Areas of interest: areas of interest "Science and Technology Museum"
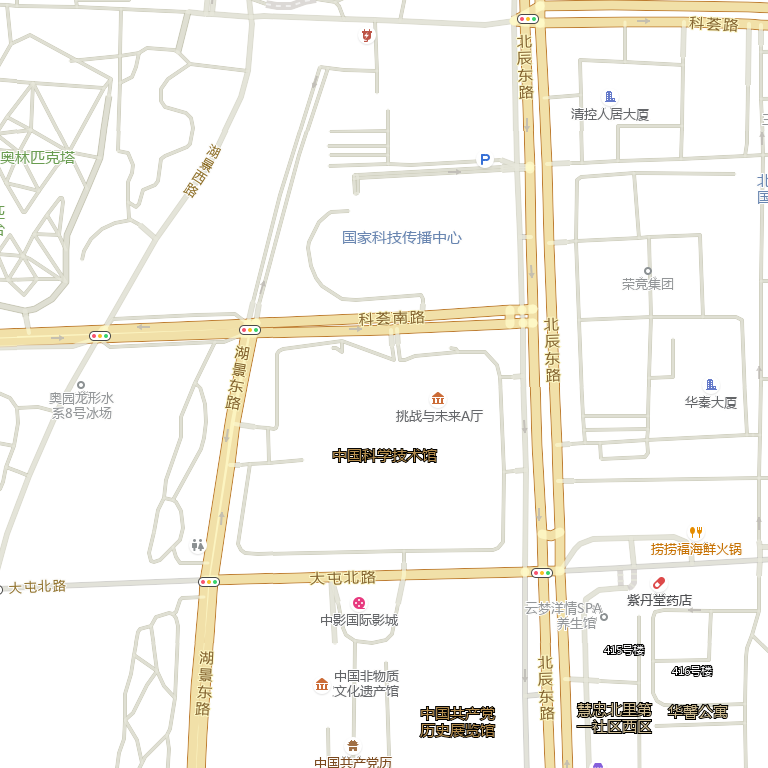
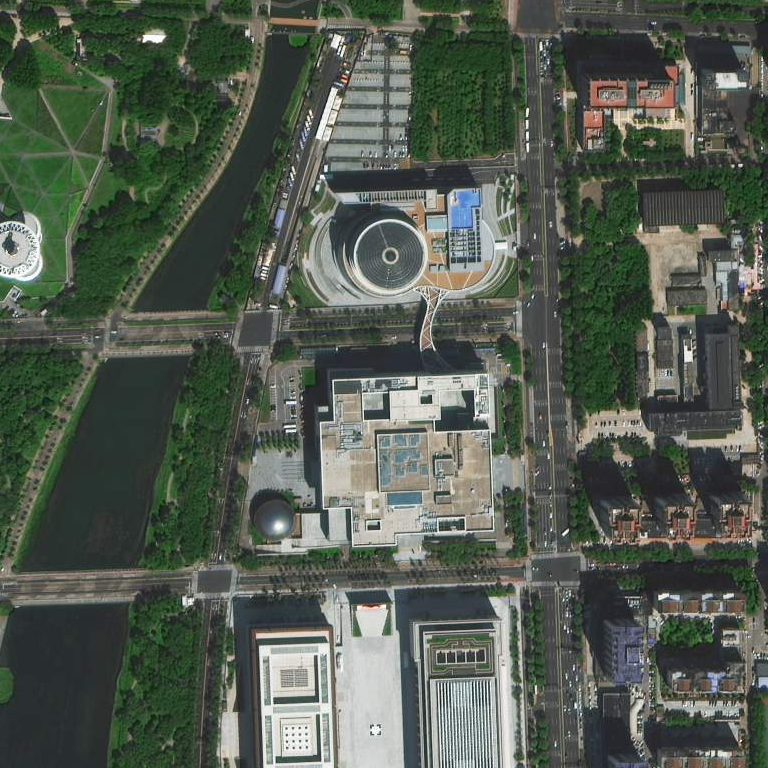